Question: I am creating a simple game that has a specific image,like a menu button, with a tap gesture. The tap gesture calls a method and goes to a View controller(menu of my game). My problem is when I tap this image, it is ignoring the second action. The image below describes better my tap gesture.
PS: getBackToMenu is my method that sets some attributes of my game.

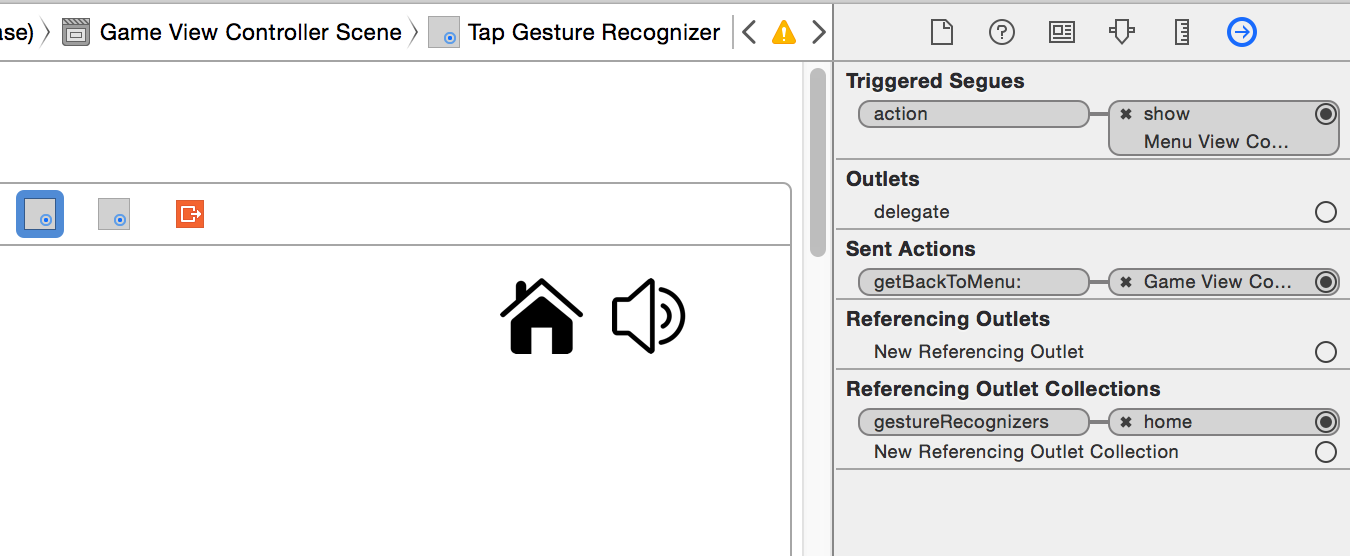
Answer: what you are doing here is triggering segue directly from button. Because of this segue is being performed first.
Do One thing remove segue from button to view controller and create segue between controllers with some identifier.
then implement this method
'''
-(void)prepareForSegue:(UIStoryboardSegue *)segue sender:(id)sender{
if ([[segue identifier] isEqualToString:@"YOUR_SEGUE_IDENTIFIER"])
{
YourViewController *vc = [segue destinationViewController];
[vc setMyObjectHere:object];
}
}
'''
Then on button press event perform segue using this method
'''
- (IBAction)buttonPressed:(id)sender{
//Do your primary task here Then Call performseguewithidentifier method
[self performSegueWithIdentifier:@"YOUR_SEGUE_IDENTIFIER" sender:sender];}
'''